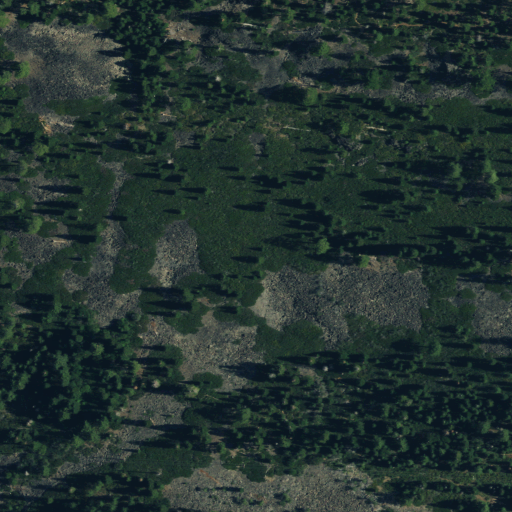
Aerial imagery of cliff(s) in California named Twin Crags containing evergreen forest, shrub, and open development